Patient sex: F
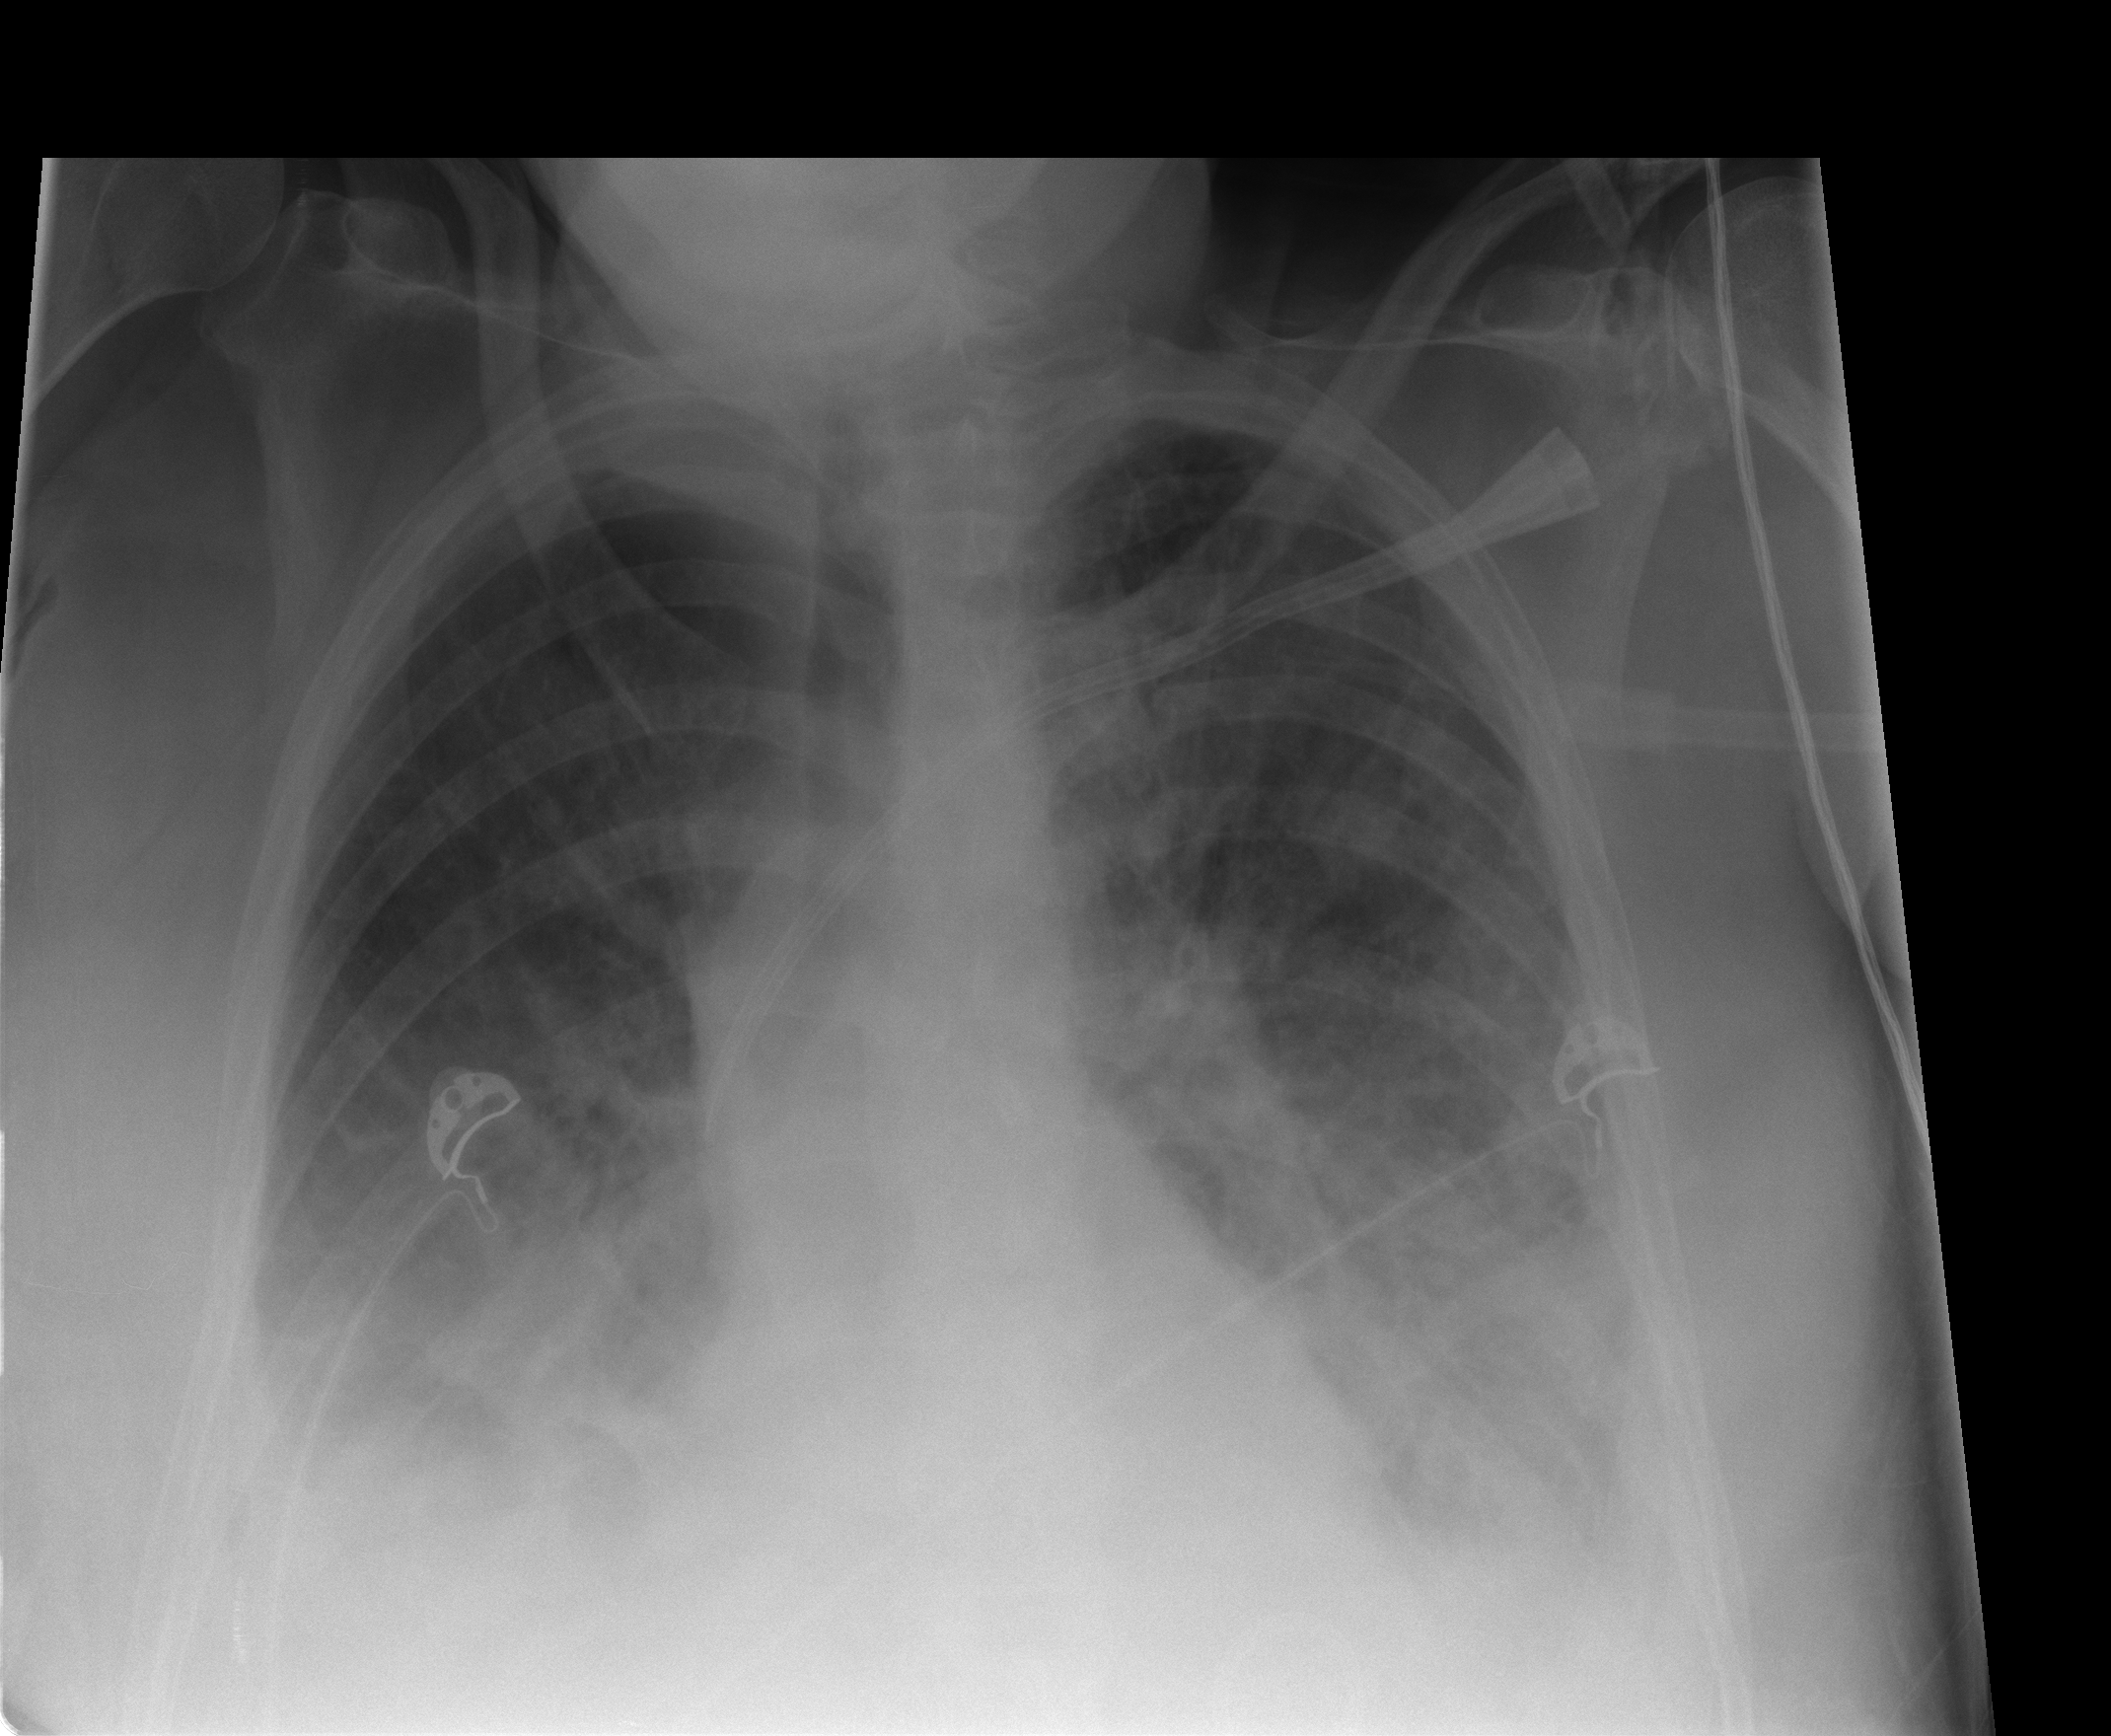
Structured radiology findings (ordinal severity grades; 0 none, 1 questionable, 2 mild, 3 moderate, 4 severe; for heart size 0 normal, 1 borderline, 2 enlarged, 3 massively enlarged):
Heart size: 0
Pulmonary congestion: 0
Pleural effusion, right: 2
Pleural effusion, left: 2
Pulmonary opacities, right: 1
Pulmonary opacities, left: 2
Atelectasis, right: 2
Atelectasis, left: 2